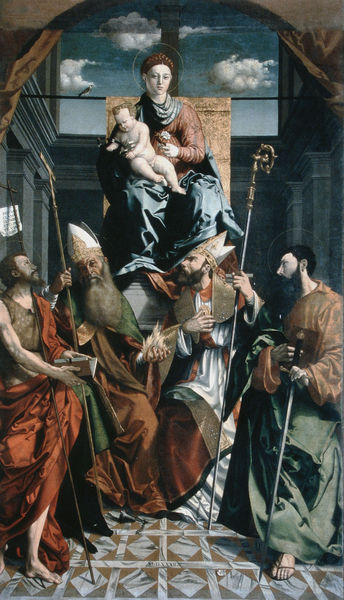
Titel: Sacra Conversazione
Künstler: Francesco Gualtieri
Standort: Ville del Monet (Tenno)
Institution: Sant'Antonio Abate
Schlagwörter: blau, feuer, fuß, gemälde, gott, himmel, mann, nackt, schatten, vogel, weiß, wolken, grün, menschen, braun, fenster, frau, grau, hell, kleid, licht, marmor, männer, pfeiler, raum, säulen, haus, rot, tuch, wolke, rock, bart, bärte, mütze, architektur, bärtig, falten, johannes, vorhang, kirche, boden, gewand, interieur, mantel, stoff, gewänder, kind, mutter, renaissance, engel, füße, schrift, bogen, italien, perspektive, venedig, fußboden, stab, datierung, baby, pilaster, saal, bischof, papst, thron, glänzend, sandalen, schoß, jahreszahl, hoch, oben, vier, buch, zettel, glaube, kreuz, religion, flammen, fliesen, schwert, fliese, kacheln, mosaik, talar, sandale, heiligenschein, stäbe, nimbus, christus, jesus, jesus christus, klerus, priester, bischöfe, mitra, tiara, grpn, könige, königin, heilige, stange, hirtenstab, heilig, maria, madonna, anbetung, mutter gottes, el greco, petrus, ikone, stecken, altarbild, josef, zepter, szepter, vorhnag, jesuskind, fliesenboden, stifter, heiligenscheine, venezianisch, apostel, bischofsstab, gaben, evangelisten, nimben, christuskind, mitren, andreas, thronende maria, sacra conversatione, drei könige, heilige drei könige, paulus, sacra conversazione, pabst, ehilige, maria jesuskind, heilige unterredung, hl maria, mitr, madonna mit dem kind, enfel